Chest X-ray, PA view. Patient: 36 years old, sex F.
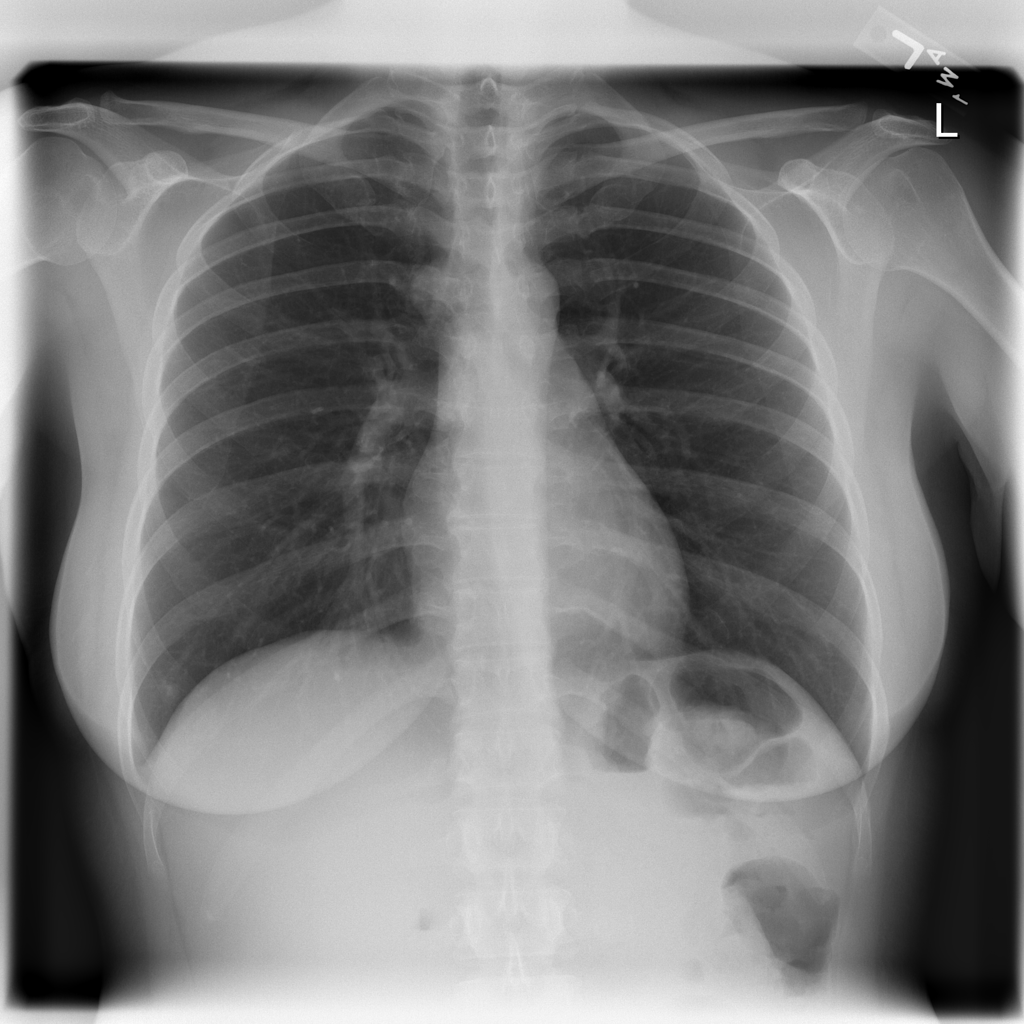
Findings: No Finding